Question: I created a python server on port '8000' using 'python -m SimpleHTTPServer'.
When I visit this url from my web browser it shows the below content

Now, I want to get the above content using python. So, for that what I did is
'''
>>> import socket
>>> s = socket.socket(
... socket.AF_INET, socket.SOCK_STREAM)
>>> s.connect(("localhost", 8000))
>>> s.recv(1024)
'''
But after 's.recv(1024)' nothing happens it just wait there and prints nothing.
So, my question is how to get above directory content output using python. Also can someone suggest me a tutorial on 'socket programming with python'. I didn't liked the official tutorial that much.
I also observed a strange thing when I try to receive contents using python and nothing happens at that time I cannot access 'localhost:8000' from my web browser but as soon as I kill my python program I can access it.
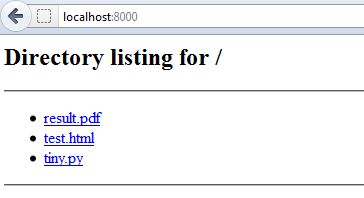
Answer: Arguably the simplest way to get content over http in python is to use the urllib2 module. For example:
'''
from urllib2 import urlopen
f = urlopen('http://localhost:8000')
for line in f:
print line
'''
This will print out the file hosted by SimpleHTTPServer.